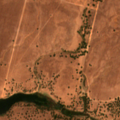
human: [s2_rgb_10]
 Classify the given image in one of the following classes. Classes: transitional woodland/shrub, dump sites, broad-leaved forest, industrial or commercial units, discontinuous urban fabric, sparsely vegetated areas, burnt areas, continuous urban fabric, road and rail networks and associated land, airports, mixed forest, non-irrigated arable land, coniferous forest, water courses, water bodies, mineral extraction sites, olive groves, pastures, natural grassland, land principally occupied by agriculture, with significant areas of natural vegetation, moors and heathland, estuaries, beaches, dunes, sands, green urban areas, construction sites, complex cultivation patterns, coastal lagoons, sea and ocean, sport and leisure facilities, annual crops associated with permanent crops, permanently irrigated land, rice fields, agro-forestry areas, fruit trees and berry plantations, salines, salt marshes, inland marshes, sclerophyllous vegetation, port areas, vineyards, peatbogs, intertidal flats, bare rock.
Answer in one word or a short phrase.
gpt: non-irrigated arable land, pastures, agro-forestry areas